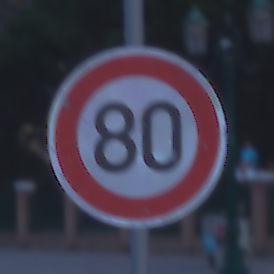
Verkehrszeichen: Geschwindigkeit80
Umgebung: Outdoor, Urban
Tageszeit: Dawn
Wetter: PartlyCloudy
Licht: Natural
Jahreszeit: NotSpecified
Kontrast: LowContrast